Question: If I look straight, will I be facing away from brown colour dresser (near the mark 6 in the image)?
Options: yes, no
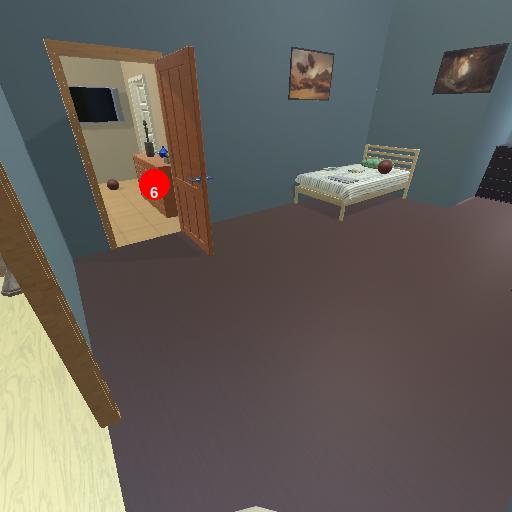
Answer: yes